Question: Given Image has structure of data

I am able to get the data from the FirstText and LastText and NSPredicate was 'subData.FirstText contains[cd] %@ OR subData.LastText contains[cd] %@' but I am not able to get filter data from MiddleText inner dictionary (English,Hebrew,Trans).Please let me know what should i use?
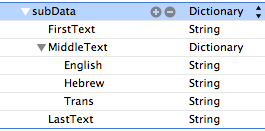
Answer: You can access the items by extending your key path:
'''
subData.MiddleText.English contains[cd] %@
'''